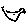
Label: bird